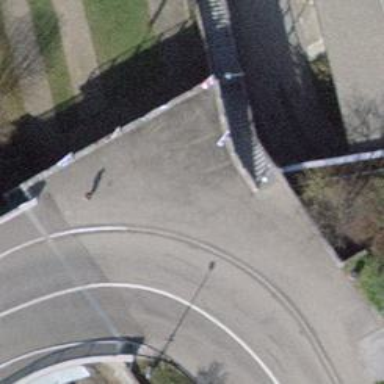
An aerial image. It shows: Set of steps on the road.